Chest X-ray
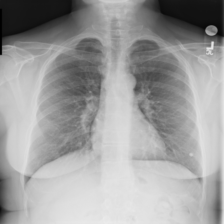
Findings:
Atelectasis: negative
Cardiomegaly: negative
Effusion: negative
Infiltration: negative
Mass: negative
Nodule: negative
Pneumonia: negative
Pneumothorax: negative
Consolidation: negative
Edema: negative
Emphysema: negative
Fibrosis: negative
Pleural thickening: negative
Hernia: negative